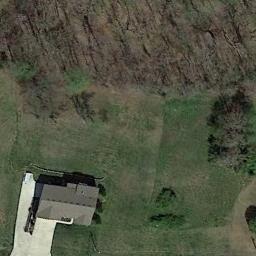
Label: residential